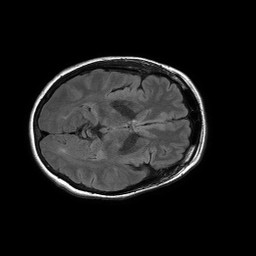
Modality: FLAIR
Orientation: axial
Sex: female
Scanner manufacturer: philips
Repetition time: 11 s
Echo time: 0.125 s